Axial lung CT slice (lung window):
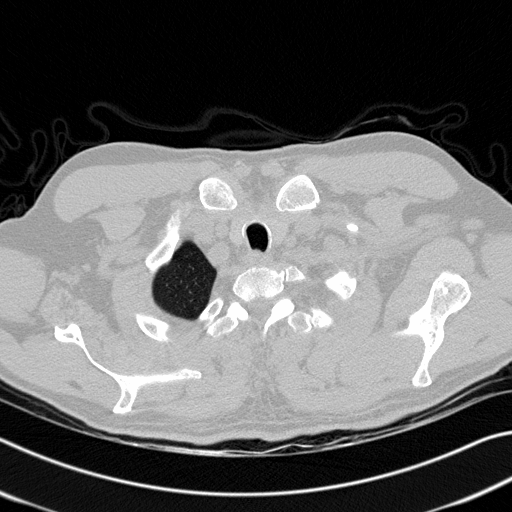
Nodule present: no